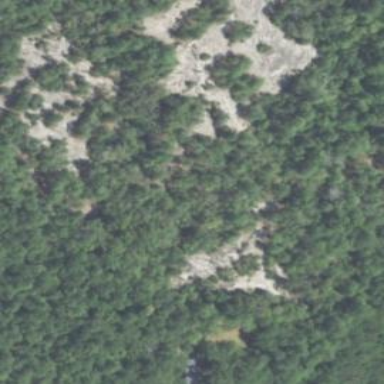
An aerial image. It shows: Natural scree.